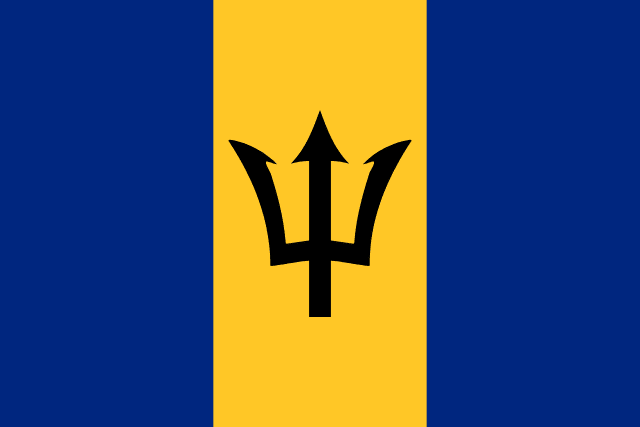
Country: Barbados
Country code: bb